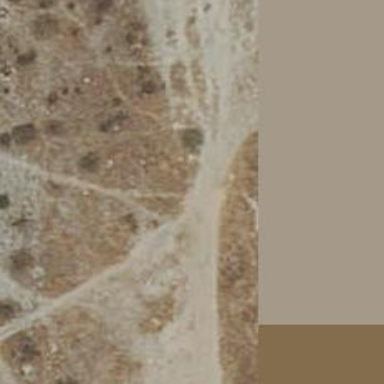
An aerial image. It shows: Dirt track road.